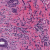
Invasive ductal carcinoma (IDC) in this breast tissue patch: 1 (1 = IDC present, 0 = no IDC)